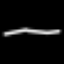
Label: line